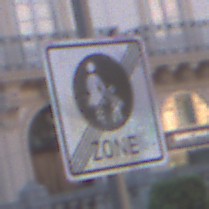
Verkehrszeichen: EndeFussgaengerzone
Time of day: SunriseSunset
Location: Outdoor (Urban)
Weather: PartlyCloudy
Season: NotSpecified
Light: Natural